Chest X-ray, PA view. Patient: 46 years old, sex F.
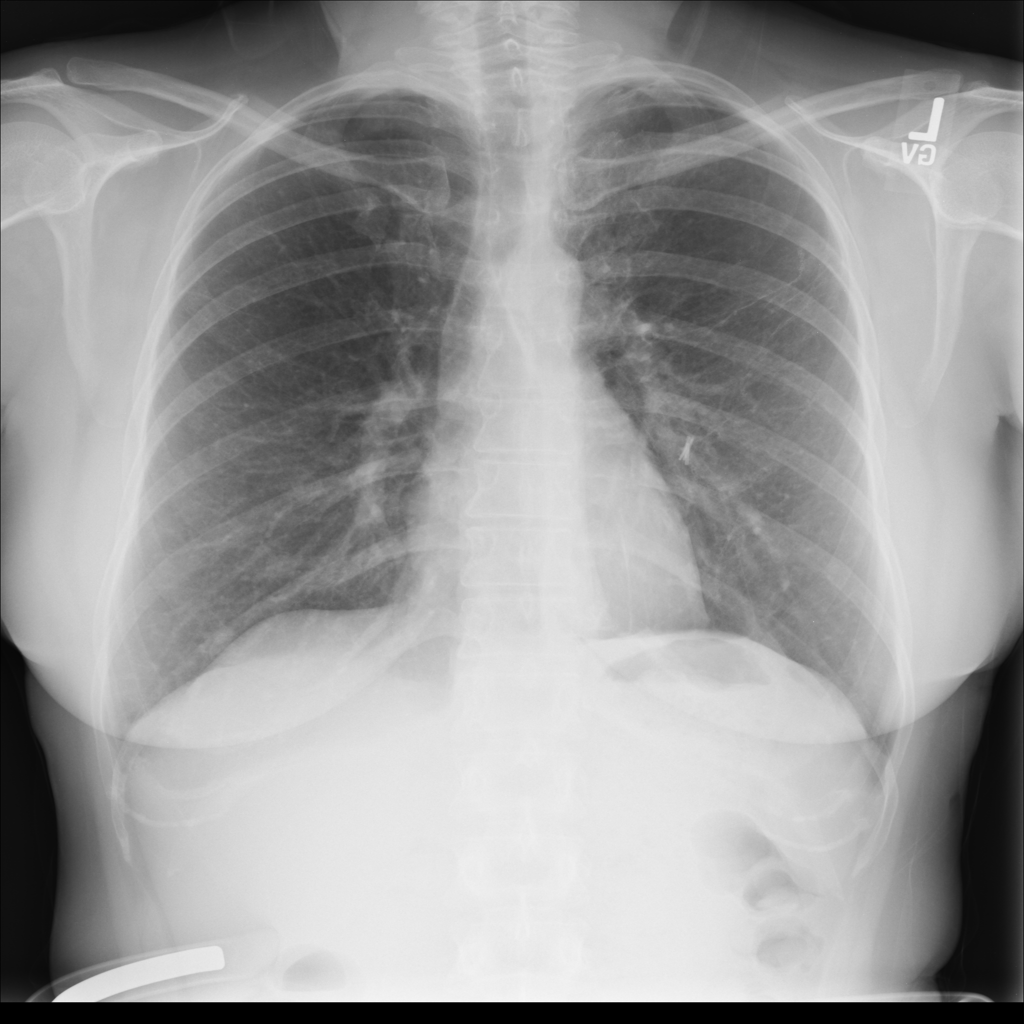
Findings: No Finding